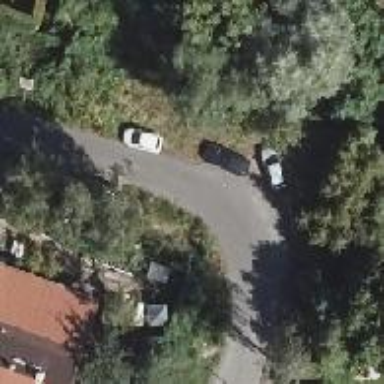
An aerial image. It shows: Residential road without sidewalk.